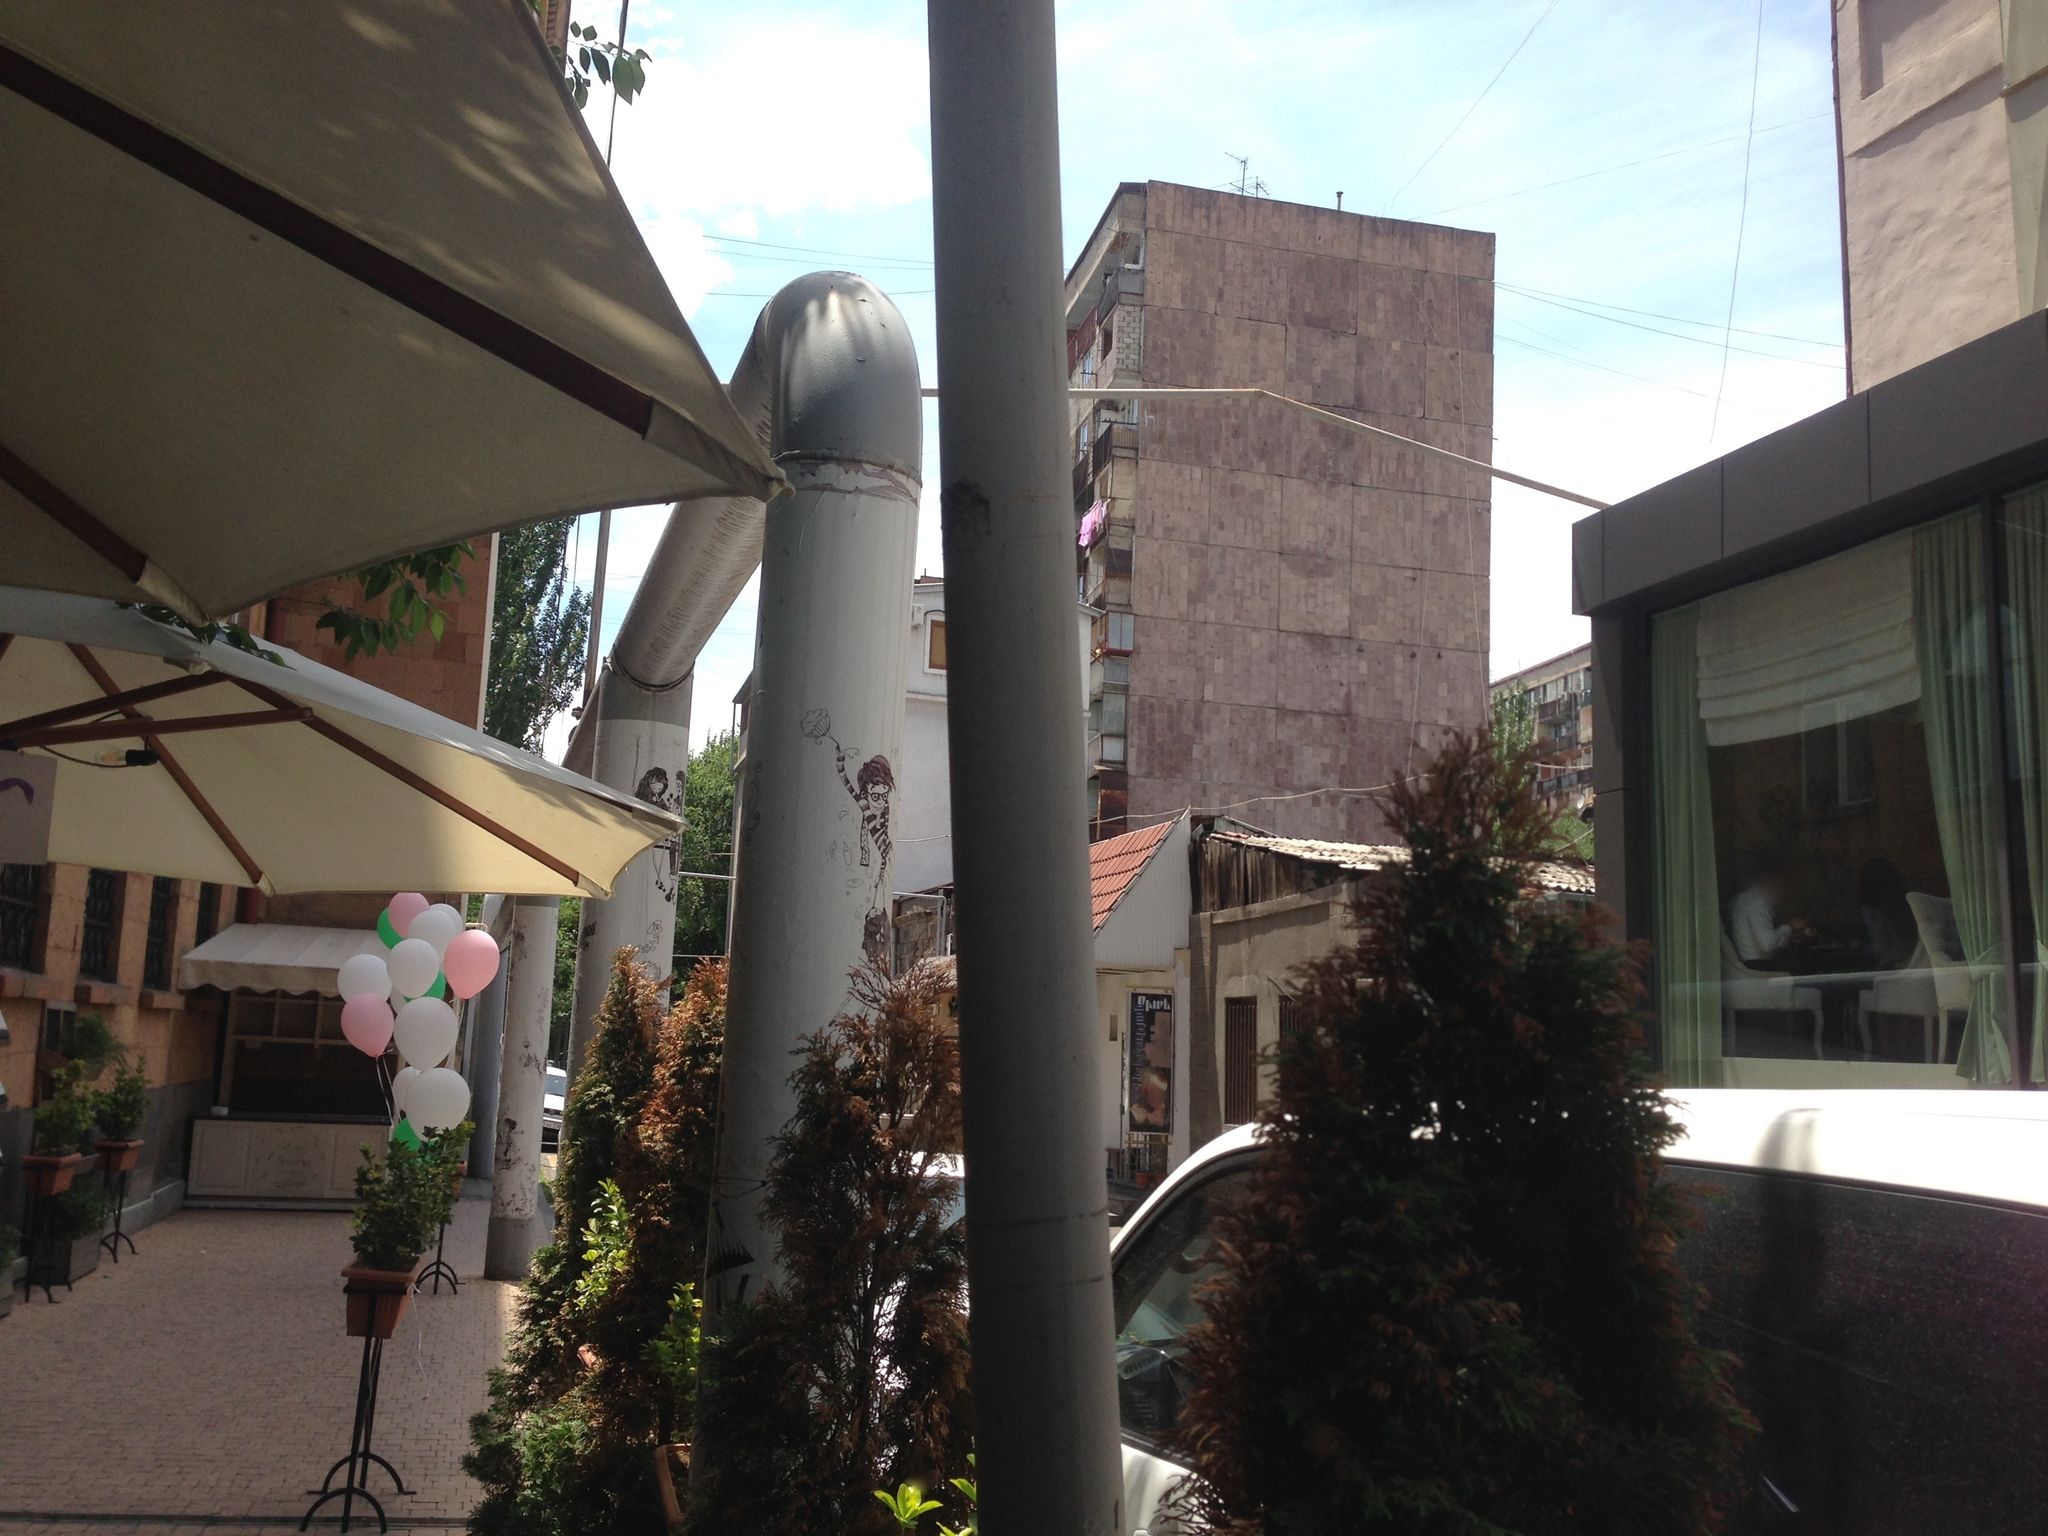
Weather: clear
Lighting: day
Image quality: good
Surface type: walking surface
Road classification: footway
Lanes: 6
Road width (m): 7.0
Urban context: urban centre
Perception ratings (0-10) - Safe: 5.74, Lively: 6.02, Beautiful: 2.71, Boring: 7.52, Depressing: 3.47, Wealthy: 7.14